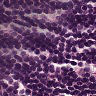
Metastatic tissue present: no